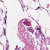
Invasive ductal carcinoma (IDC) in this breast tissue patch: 0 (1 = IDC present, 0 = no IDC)